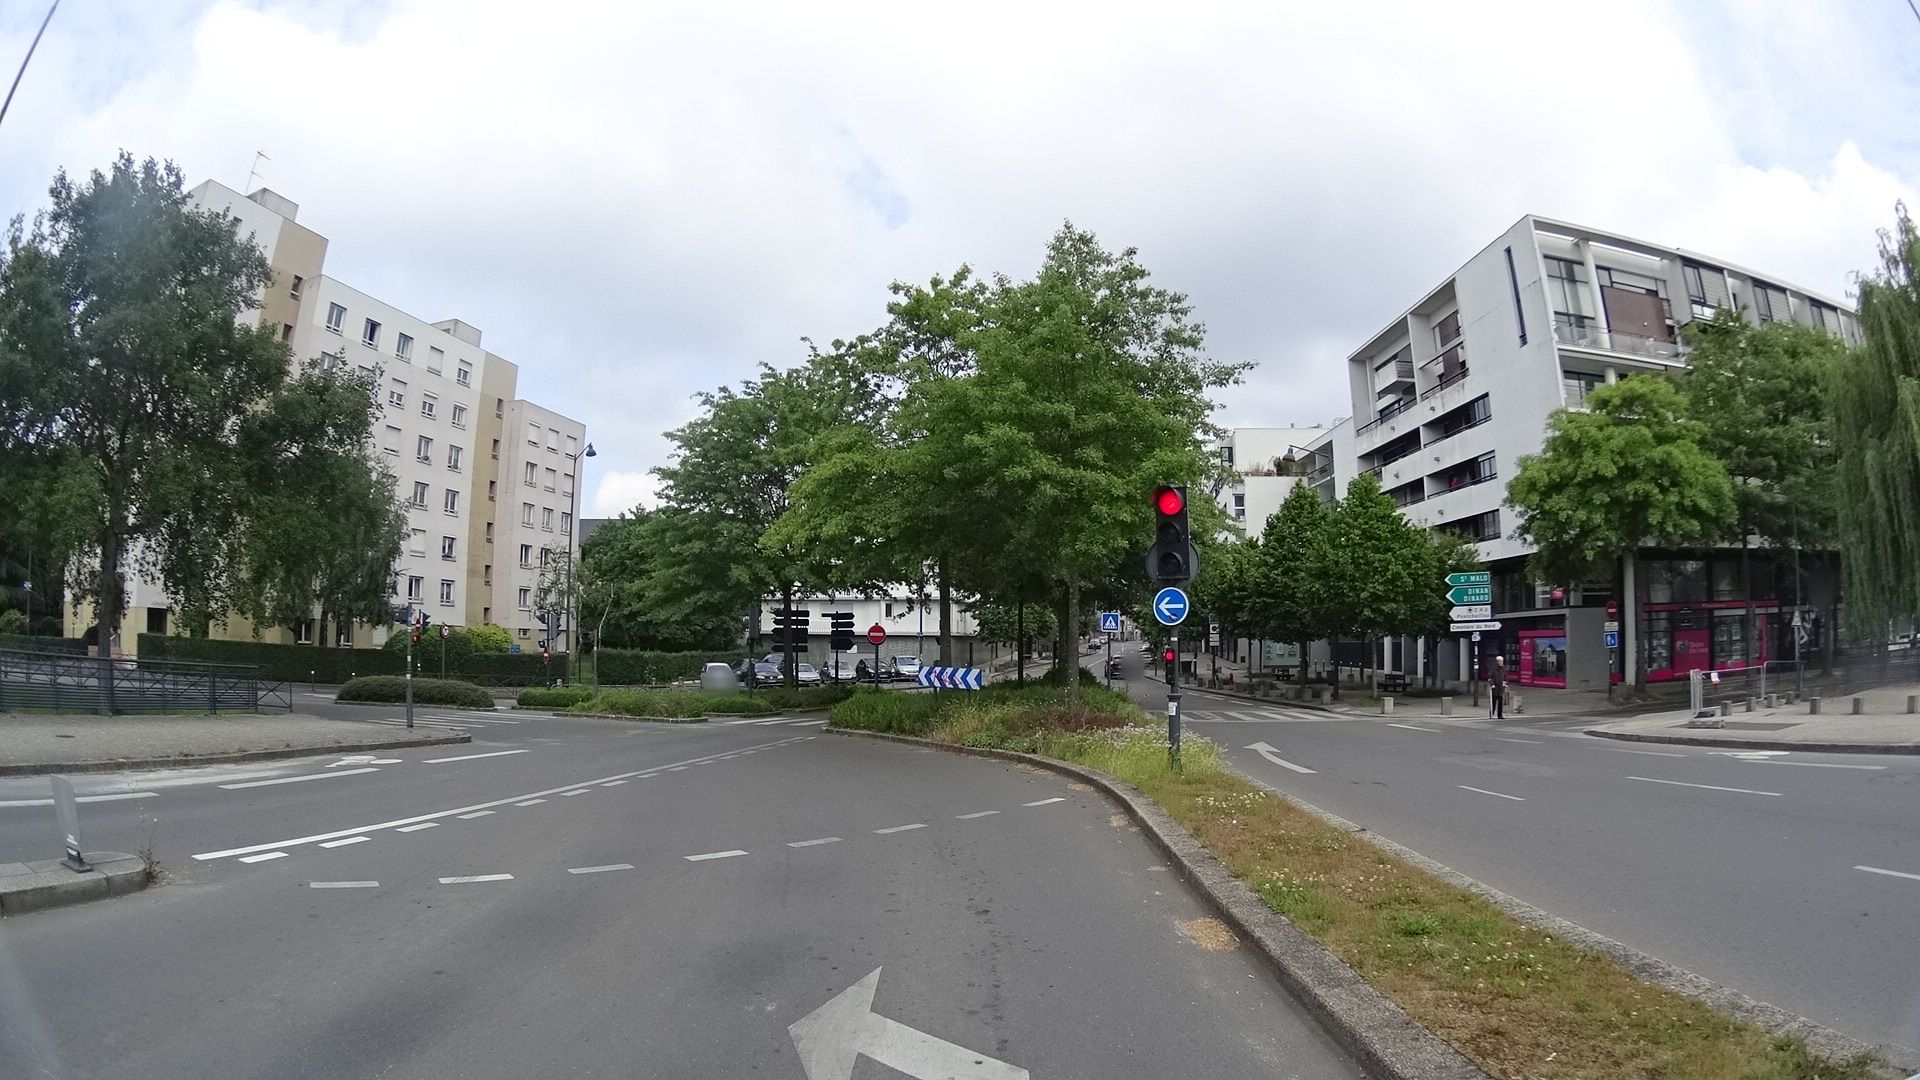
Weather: cloudy
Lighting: day
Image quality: good
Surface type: cycling surface
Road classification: tertiary
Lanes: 1
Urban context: urban centre
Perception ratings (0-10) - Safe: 7.6, Lively: 8.88, Beautiful: 9.07, Boring: 1.47, Depressing: 2.54, Wealthy: 9.37